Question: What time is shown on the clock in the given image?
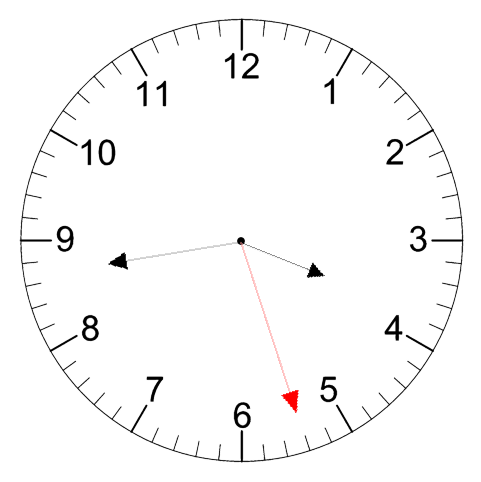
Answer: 03:43:27